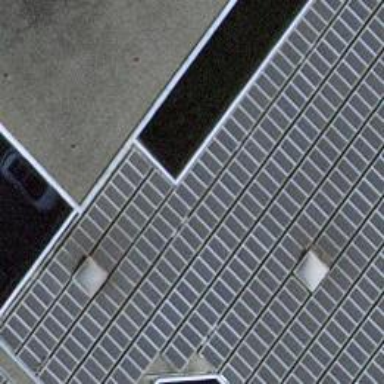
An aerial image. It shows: Solar power generator using photovoltaic method with solar photovoltaic panel types.